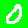
Digit: 0